Field crop: maize
Growth stage: 2
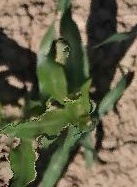
Species: maize